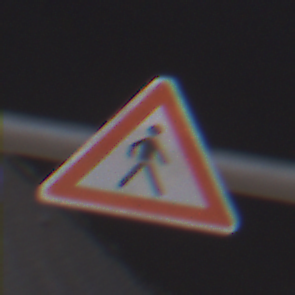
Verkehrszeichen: FussgaengerLinks
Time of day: Night
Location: Outdoor (Urban)
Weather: Overcast
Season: Winter
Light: Artificial